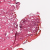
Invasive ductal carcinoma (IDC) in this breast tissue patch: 0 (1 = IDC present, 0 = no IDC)